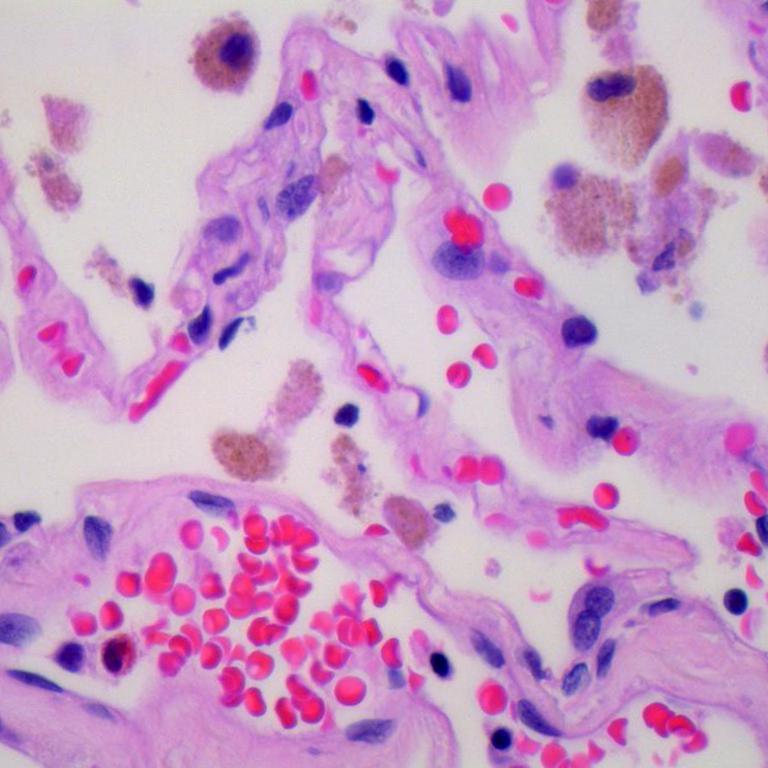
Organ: lung
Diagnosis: benign